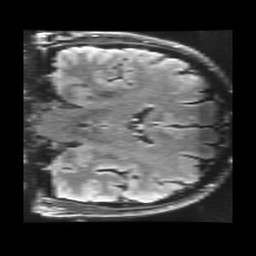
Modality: FLAIR
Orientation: coronal
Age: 61
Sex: male
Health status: healthy
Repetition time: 12 s
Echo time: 0.09782 s